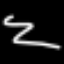
Label: squiggle